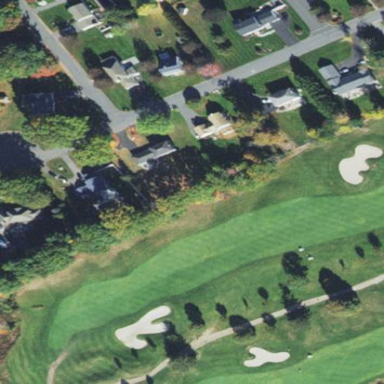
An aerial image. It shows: Grassy area designated as golf fairway.